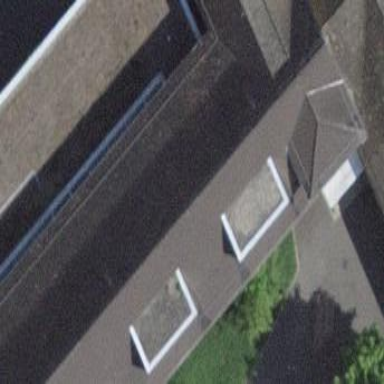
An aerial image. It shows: School building.